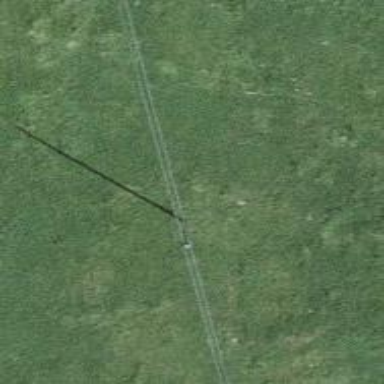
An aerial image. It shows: Utility pole as the man-made structure.